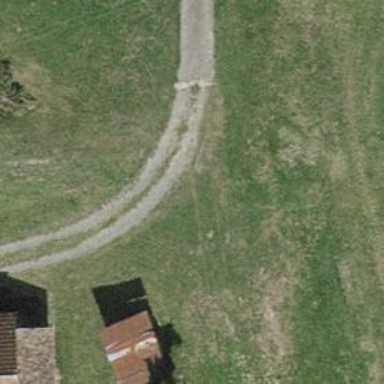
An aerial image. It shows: Grass track with grade4 quality surface.